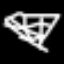
Label: diamond